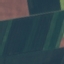
Label: AnnualCrop